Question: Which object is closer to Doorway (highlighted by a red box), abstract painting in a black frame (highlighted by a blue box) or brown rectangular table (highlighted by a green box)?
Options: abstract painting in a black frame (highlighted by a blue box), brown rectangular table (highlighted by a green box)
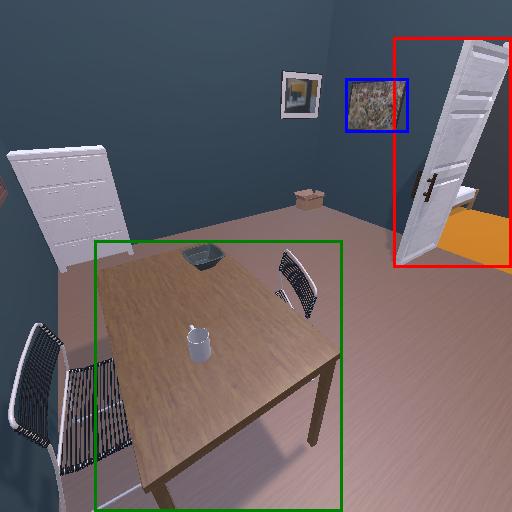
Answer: abstract painting in a black frame (highlighted by a blue box)